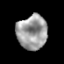
Tissue: prostate
Cell type: T cells
Senescence score: 0.3501
Nuclear area (px): 1015
Mean DAPI intensity: 156.882